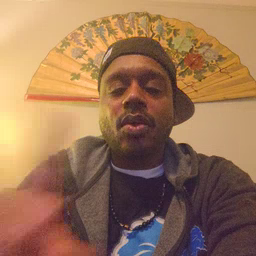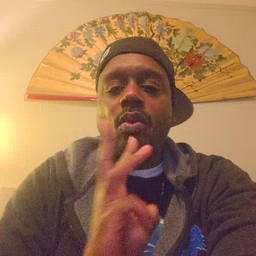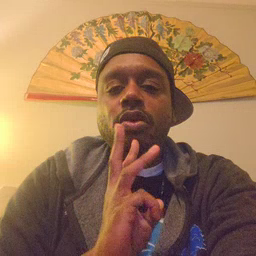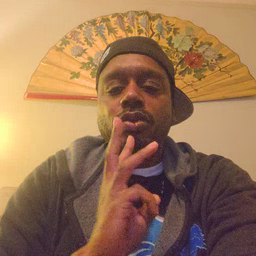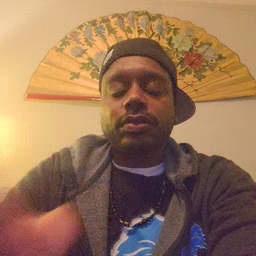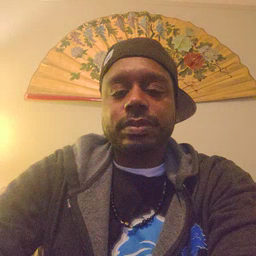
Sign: water